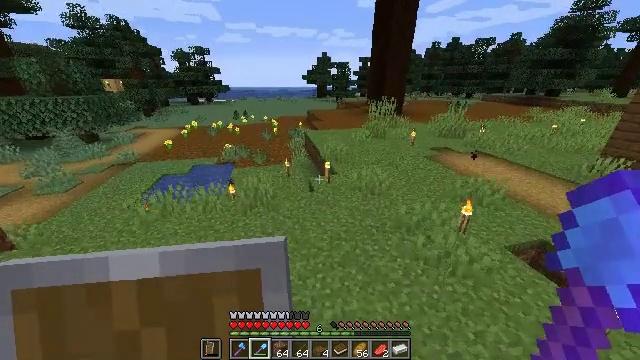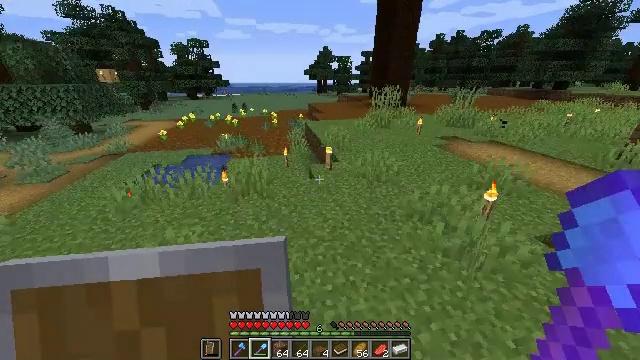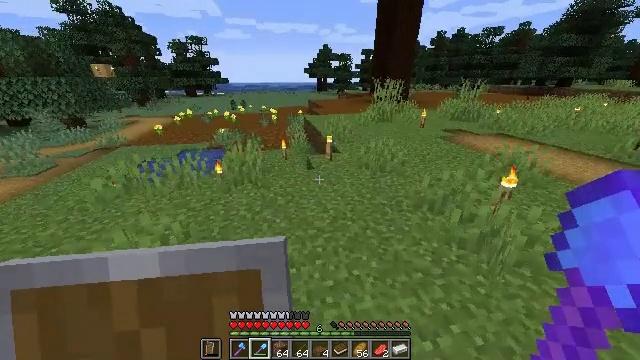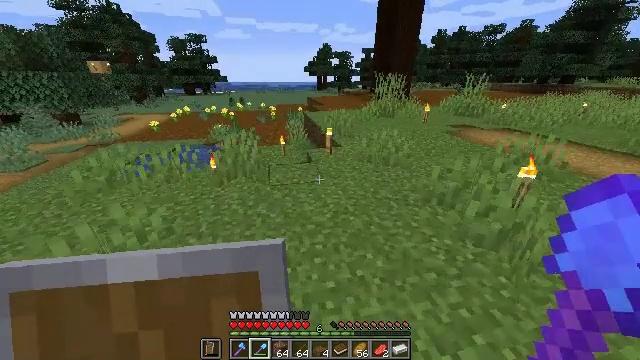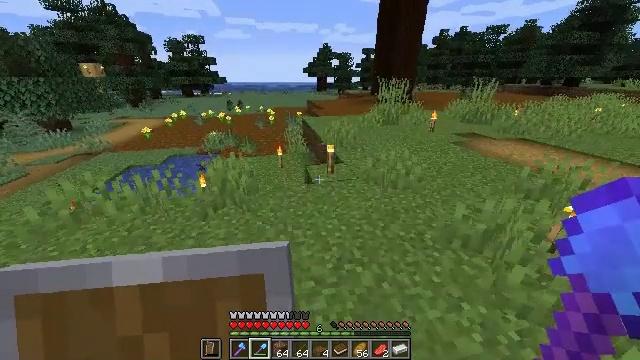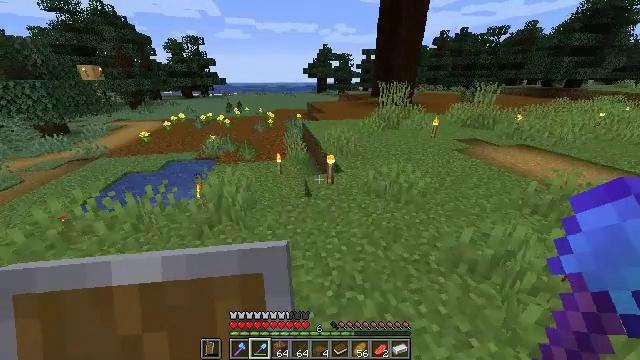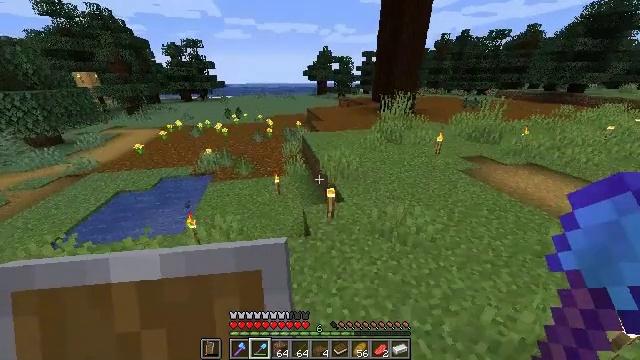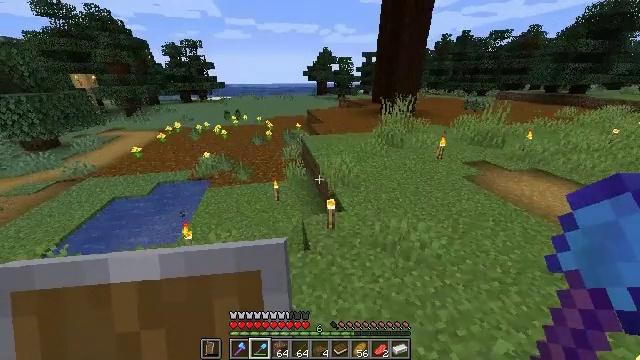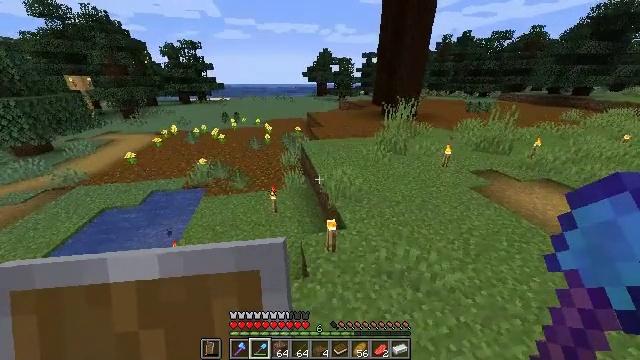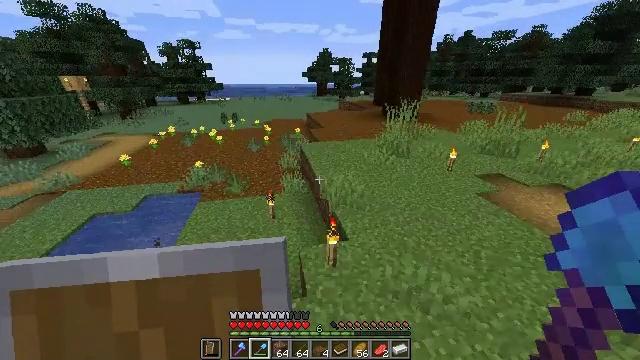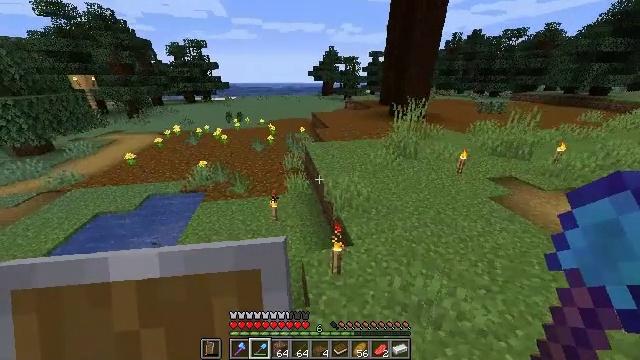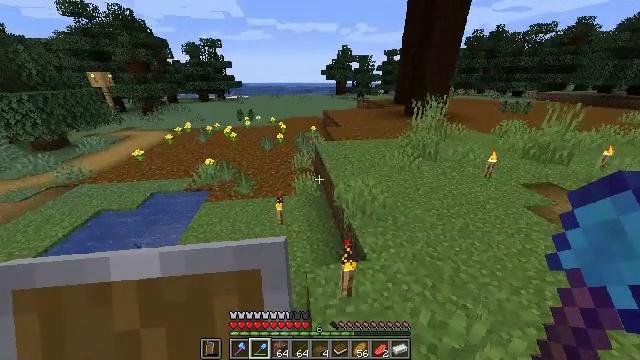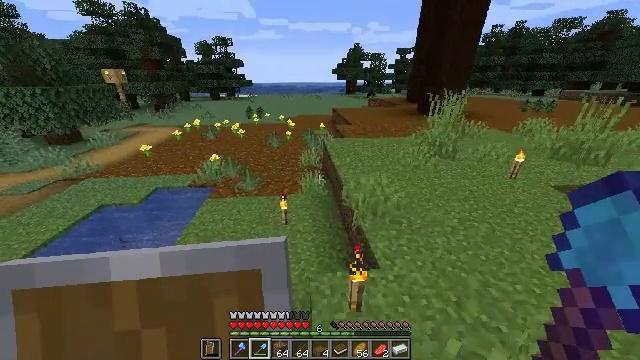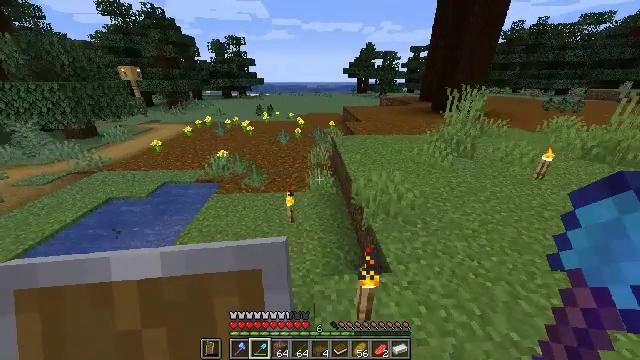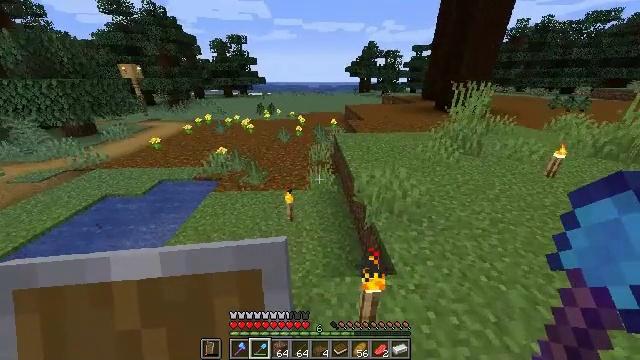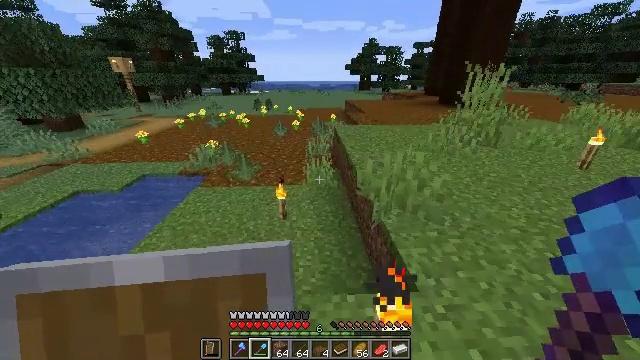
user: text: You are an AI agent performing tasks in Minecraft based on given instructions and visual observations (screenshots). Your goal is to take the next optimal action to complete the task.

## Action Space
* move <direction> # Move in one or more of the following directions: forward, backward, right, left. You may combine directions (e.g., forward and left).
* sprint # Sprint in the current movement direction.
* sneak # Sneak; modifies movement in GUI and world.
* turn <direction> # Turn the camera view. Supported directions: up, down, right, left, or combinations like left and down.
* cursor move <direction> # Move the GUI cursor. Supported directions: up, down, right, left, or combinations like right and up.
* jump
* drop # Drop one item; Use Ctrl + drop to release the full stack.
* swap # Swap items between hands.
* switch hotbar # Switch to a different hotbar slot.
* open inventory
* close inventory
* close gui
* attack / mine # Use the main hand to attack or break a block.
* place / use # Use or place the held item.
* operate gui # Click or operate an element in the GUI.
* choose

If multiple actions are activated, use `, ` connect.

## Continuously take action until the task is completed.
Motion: motion action
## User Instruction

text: Remove the topsoil to get podzol.
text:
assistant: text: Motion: move forward, jump
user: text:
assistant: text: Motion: move forward, jump
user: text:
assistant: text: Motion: move forward, jump
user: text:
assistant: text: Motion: move forward, jump
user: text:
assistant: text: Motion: move forward, jump
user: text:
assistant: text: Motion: move forward, jump
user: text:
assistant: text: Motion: move forward, jump
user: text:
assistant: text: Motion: move forward, jump
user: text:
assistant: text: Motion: move forward, jump
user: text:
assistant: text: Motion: move forward, turn left, jump
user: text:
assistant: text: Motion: move forward, turn left, jump
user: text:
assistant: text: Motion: move forward, turn left, jump
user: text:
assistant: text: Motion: move forward, turn left, jump
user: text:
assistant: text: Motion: move forward, jump
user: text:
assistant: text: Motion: move forward, jump
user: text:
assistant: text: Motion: move forward, jump
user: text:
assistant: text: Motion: move forward, jump
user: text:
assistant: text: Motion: move forward and move left, jump
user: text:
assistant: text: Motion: move forward and move left, turn right and up, jump
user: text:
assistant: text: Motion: move forward and move left, turn right and up, jump
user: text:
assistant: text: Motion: move forward and move left, turn right and up, jump
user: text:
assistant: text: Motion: move forward and move left, turn right and up, jump
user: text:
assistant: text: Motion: move forward and move left, turn right and up, jump
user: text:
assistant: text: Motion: move forward and move left, turn right and up, jump
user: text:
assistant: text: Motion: move forward and move left, turn right and up, jump
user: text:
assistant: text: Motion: move forward and move left, jump
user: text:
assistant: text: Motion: move forward and move left, jump
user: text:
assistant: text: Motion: move forward and move left, jump
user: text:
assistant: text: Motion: move forward and move left, jump
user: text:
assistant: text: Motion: move forward and move left, jump